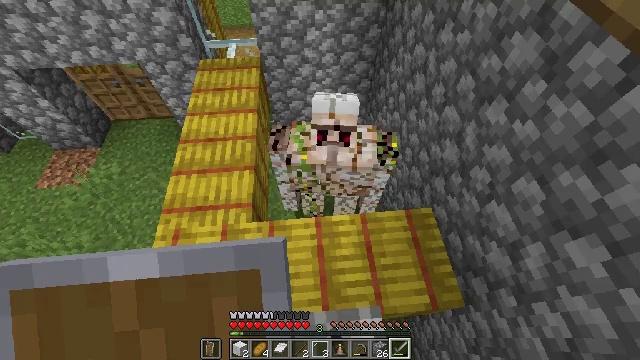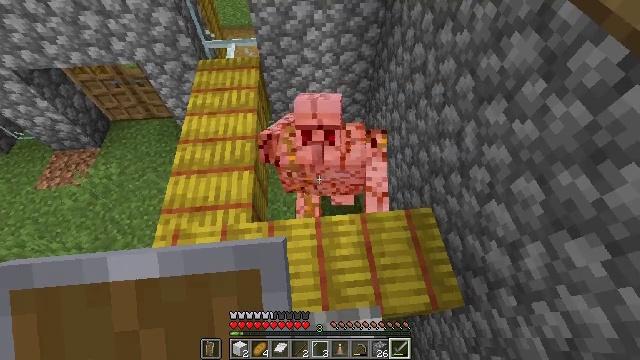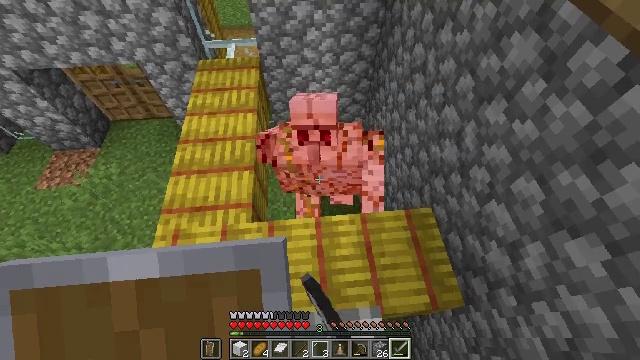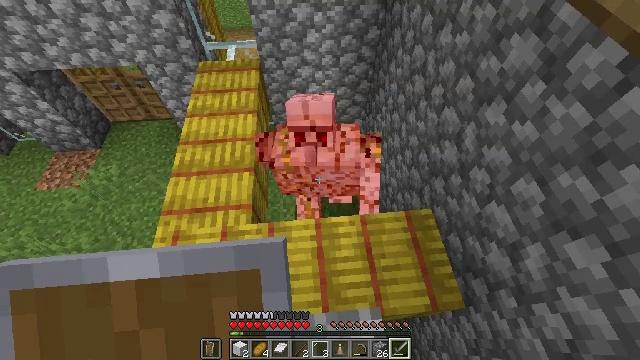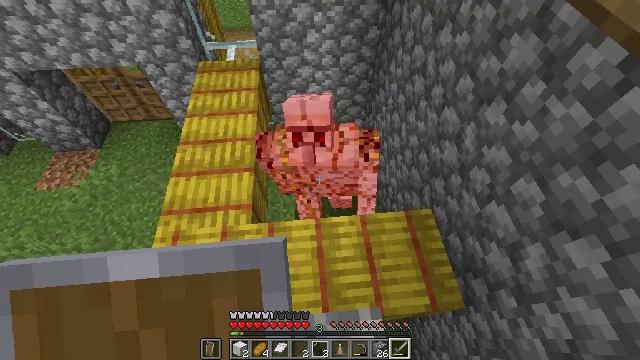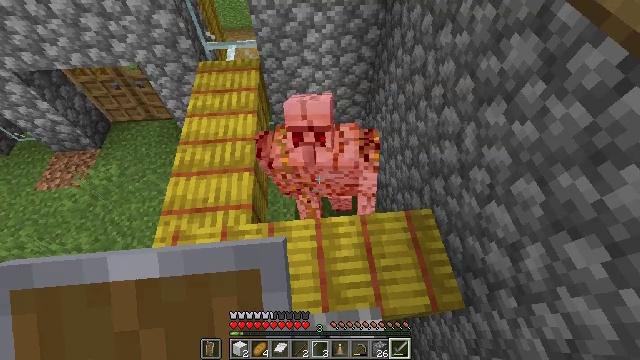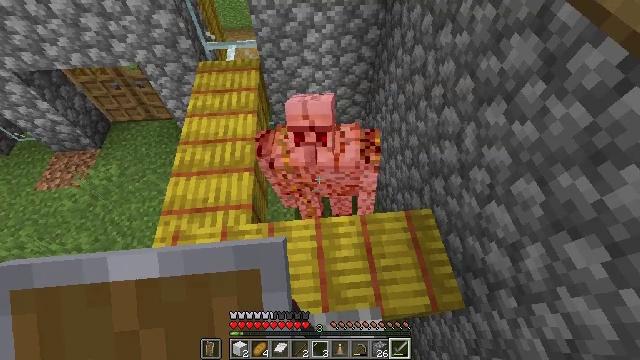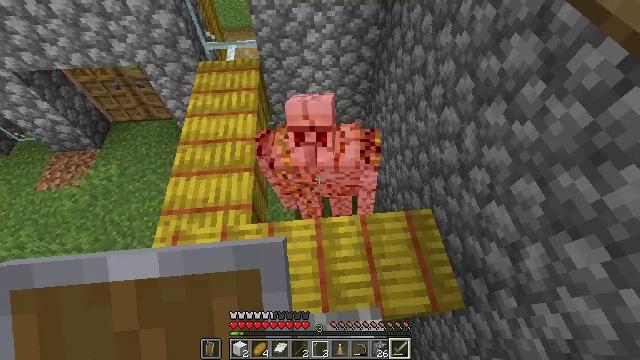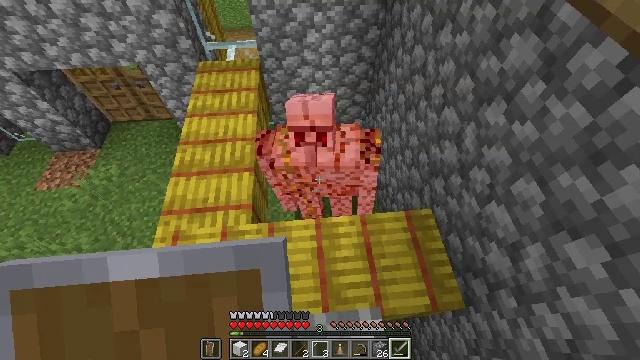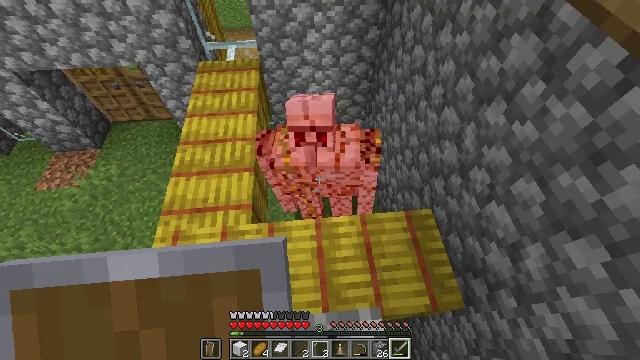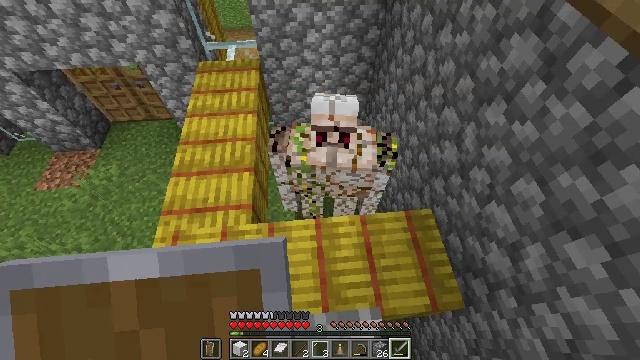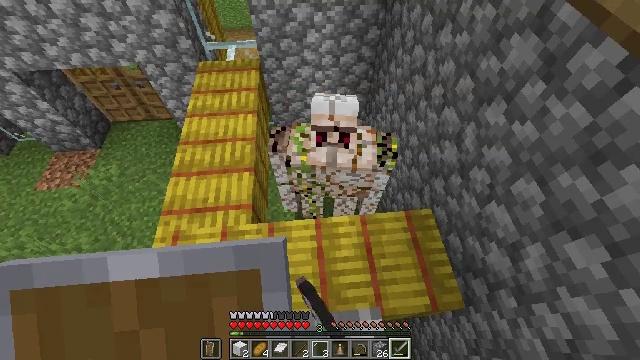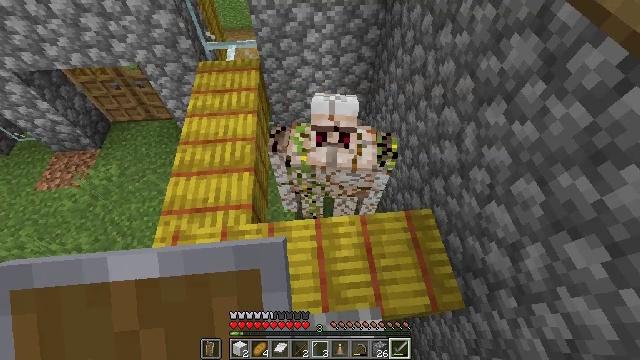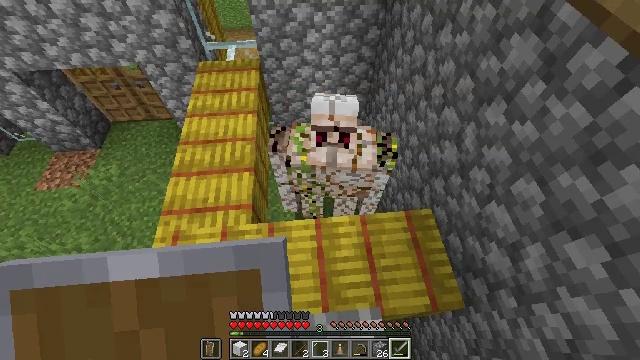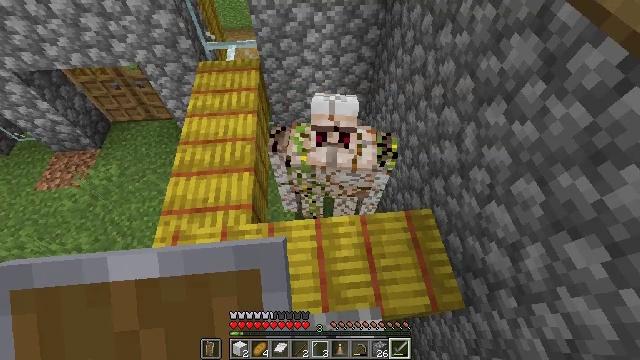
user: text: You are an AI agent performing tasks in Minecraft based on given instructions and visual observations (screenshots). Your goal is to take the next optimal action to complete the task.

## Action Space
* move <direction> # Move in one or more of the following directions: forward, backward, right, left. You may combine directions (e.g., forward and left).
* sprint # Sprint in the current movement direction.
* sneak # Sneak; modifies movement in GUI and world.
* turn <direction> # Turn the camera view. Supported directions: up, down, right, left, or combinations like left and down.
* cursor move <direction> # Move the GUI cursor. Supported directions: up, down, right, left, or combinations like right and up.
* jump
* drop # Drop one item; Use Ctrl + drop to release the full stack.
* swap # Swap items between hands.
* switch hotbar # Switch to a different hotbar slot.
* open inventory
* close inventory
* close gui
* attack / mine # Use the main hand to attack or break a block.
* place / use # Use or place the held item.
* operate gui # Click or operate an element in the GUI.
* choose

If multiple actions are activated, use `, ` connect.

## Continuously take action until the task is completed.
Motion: motion action
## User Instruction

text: Combat the iron golem.
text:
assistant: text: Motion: attack / mine
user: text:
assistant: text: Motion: attack / mine
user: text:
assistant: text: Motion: attack / mine
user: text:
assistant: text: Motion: no_op
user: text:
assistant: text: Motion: attack / mine
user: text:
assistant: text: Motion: attack / mine
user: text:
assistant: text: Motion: attack / mine
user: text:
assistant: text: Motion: no_op
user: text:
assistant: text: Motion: no_op
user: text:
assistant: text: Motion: attack / mine
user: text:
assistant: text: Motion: attack / mine
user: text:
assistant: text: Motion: attack / mine
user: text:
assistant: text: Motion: no_op
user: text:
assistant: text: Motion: attack / mine
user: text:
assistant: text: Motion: attack / mine